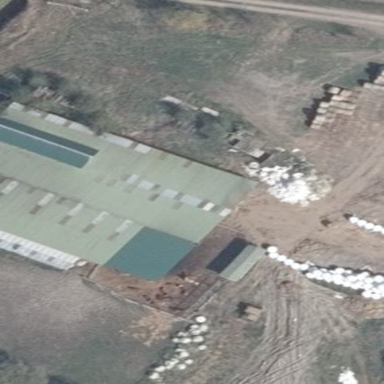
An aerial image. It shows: Farmyard area.